This continuous-wavelet-transform scalogram was computed from a bearing vibration snapshot. Based on the visible evidence, which condition applies: normal, inner_race, outer_race, ball?
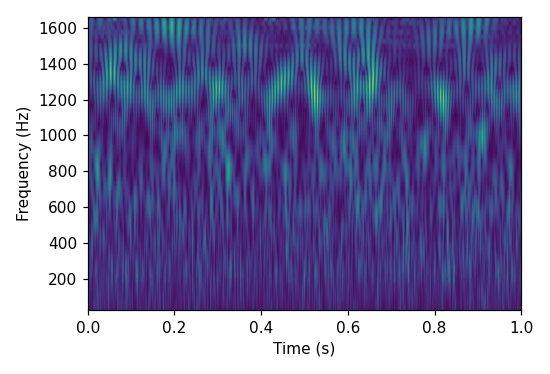
Answer: outer_race